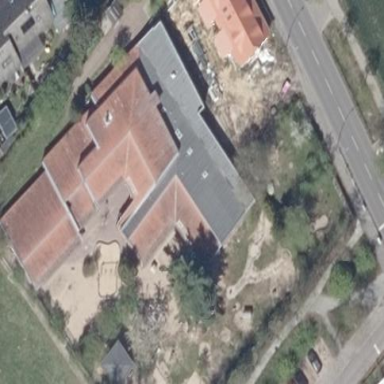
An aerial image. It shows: Kindergarten.